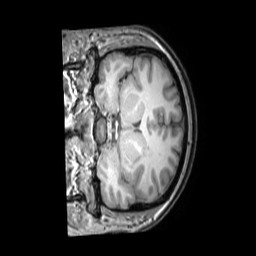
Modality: T1w
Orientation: coronal
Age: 41
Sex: female
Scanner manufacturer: philips
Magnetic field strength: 3 T
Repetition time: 0.009891 s
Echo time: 0.004603 s